Field crop: maize
Growth stage: 2
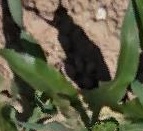
Species: maize